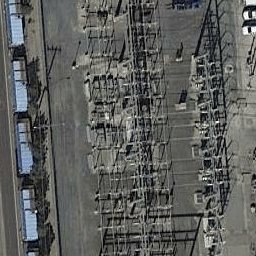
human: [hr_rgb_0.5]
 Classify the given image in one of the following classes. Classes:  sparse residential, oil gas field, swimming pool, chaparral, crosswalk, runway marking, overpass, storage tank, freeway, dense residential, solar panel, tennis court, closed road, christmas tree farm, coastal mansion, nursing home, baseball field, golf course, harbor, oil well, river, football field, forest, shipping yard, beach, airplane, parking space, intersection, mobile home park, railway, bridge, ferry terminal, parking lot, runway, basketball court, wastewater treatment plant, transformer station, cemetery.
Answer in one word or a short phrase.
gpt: transformer station